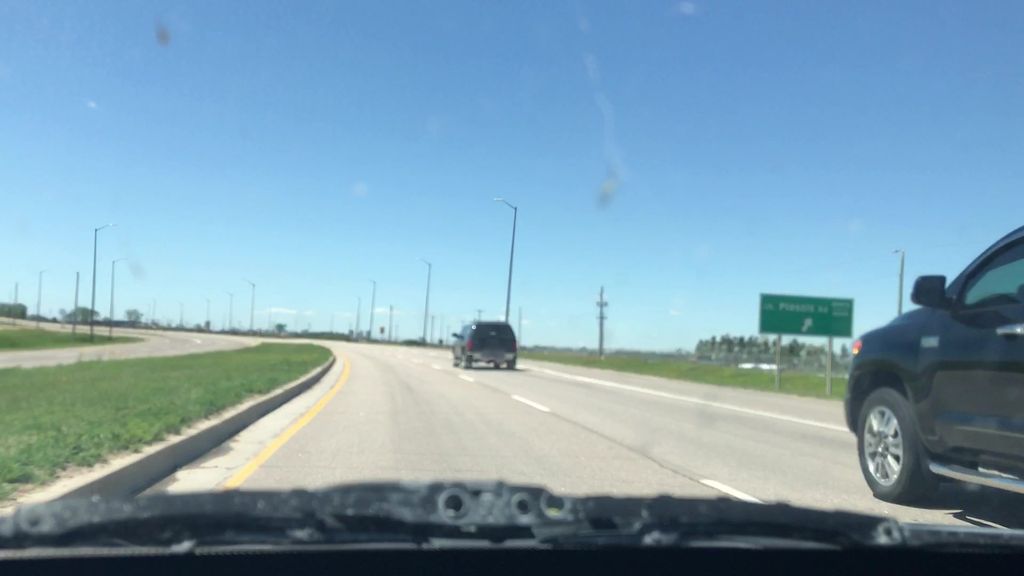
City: winnipeg